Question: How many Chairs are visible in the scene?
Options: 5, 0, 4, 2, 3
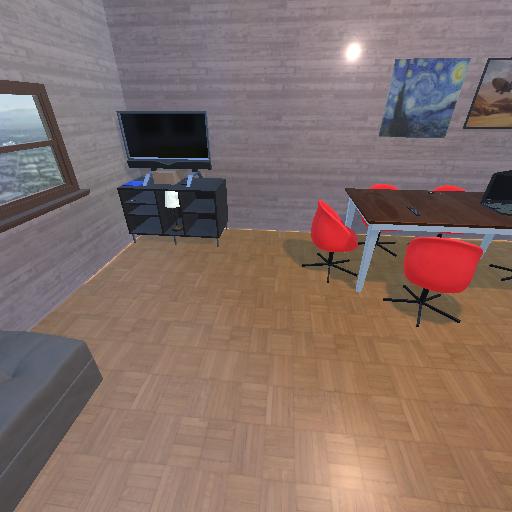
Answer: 5